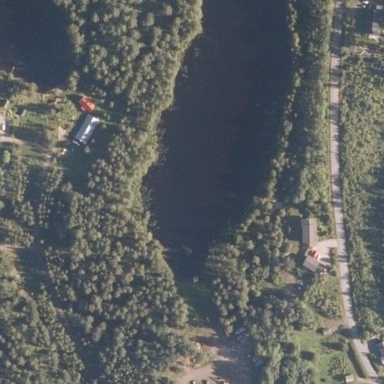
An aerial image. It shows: Pond surrounded by natural water.